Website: crate-barrel
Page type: billing-address
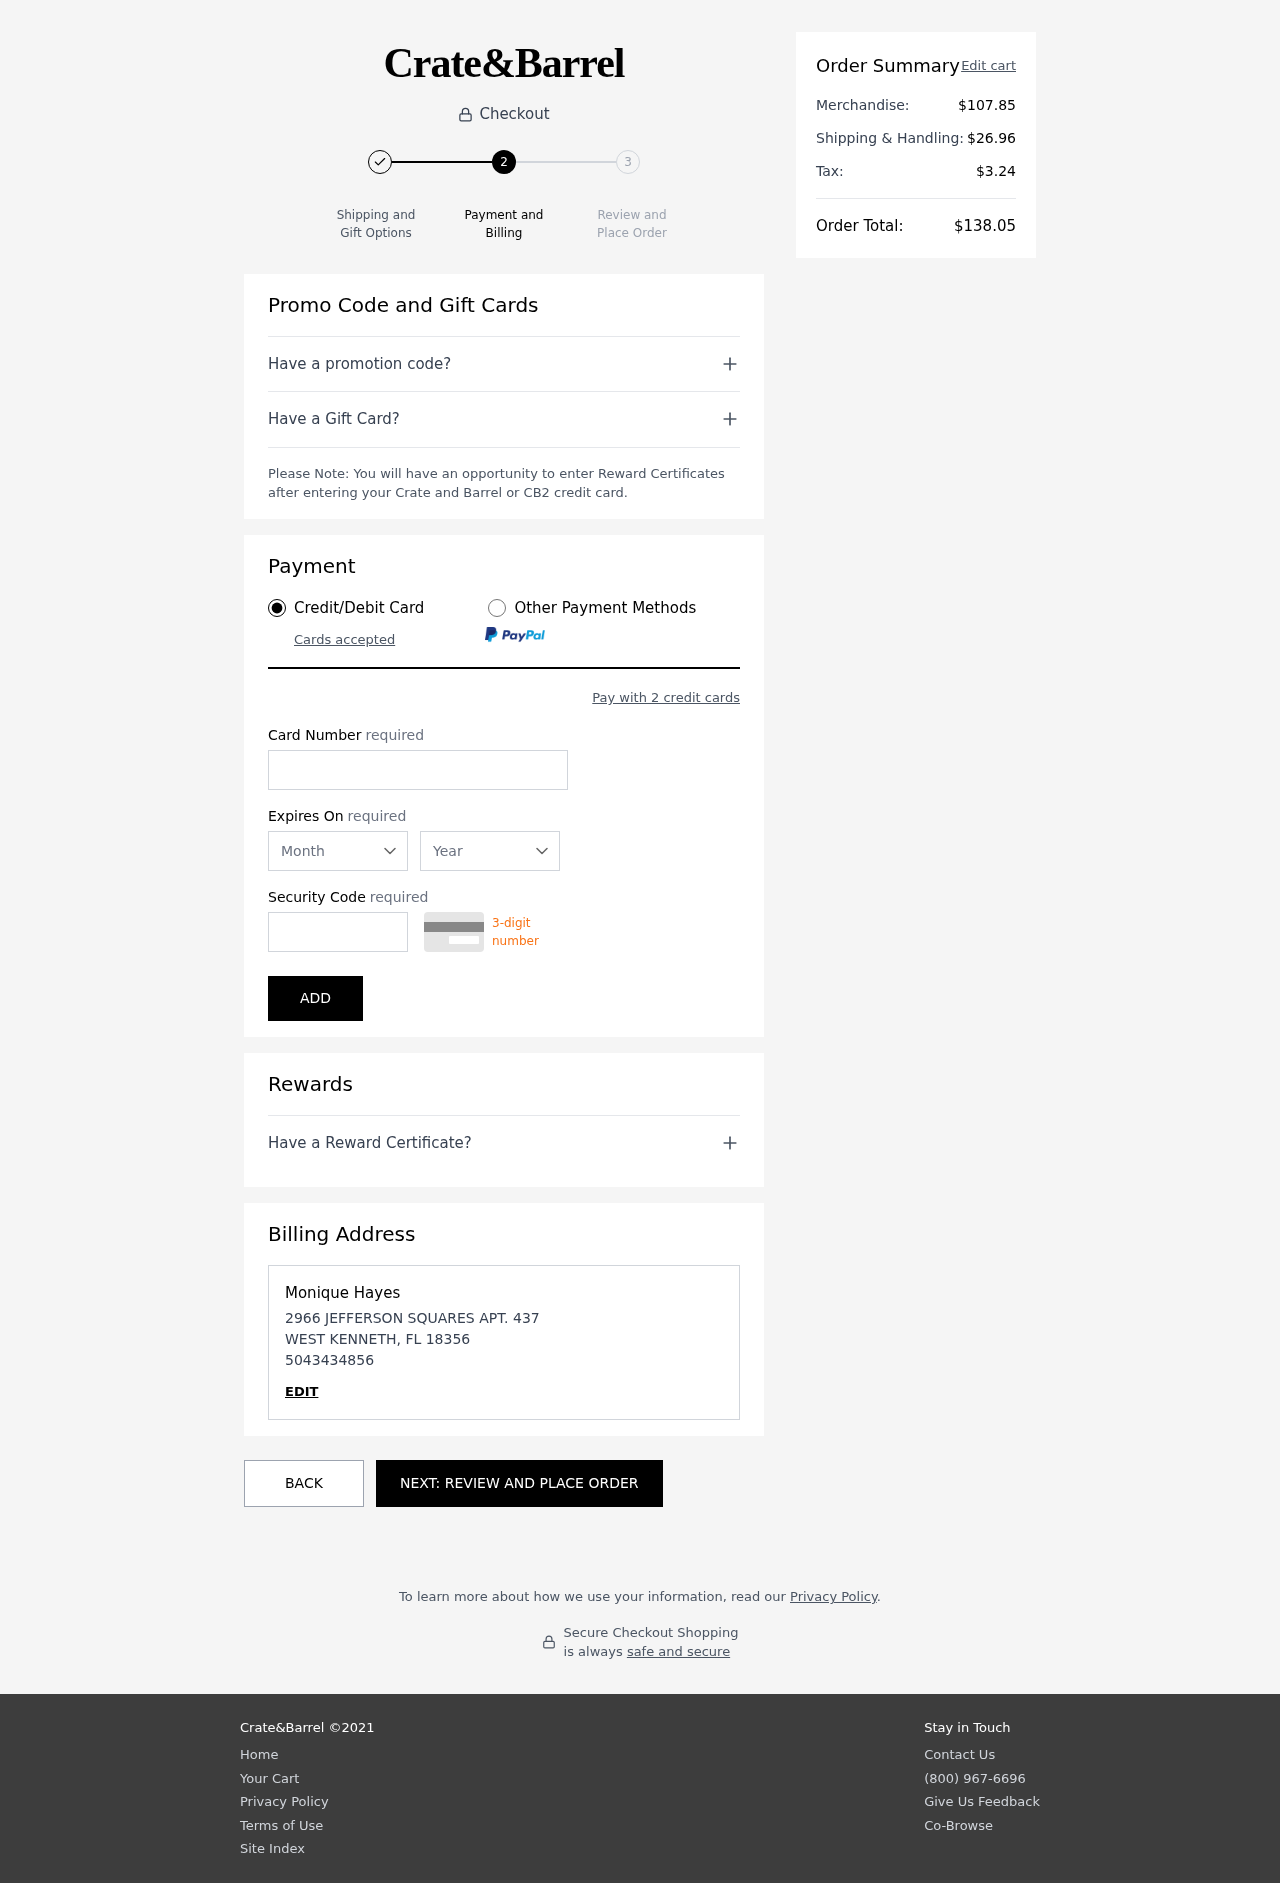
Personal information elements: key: PII_CARD_CVV
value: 4439
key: PII_CARD_EXPIRY_MONTH
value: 08
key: PII_CARD_EXPIRY_YEAR
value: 29
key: PII_CARD_NUMBER
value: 3791 2803 9990 603
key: PII_CITY
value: WEST KENNETH
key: PII_FULLNAME
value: Monique Hayes
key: PII_PHONE
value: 5043434856
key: PII_POSTCODE
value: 18356
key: PII_STATE_ABBR
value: FL
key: PII_STREET
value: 2966 JEFFERSON SQUARES APT. 437
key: PII_FIRSTNAME
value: Monique
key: PII_LASTNAME
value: Hayes
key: PII_PHONE_LINE
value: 4856
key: PII_PHONE_SUFFIX
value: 4856
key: PII_POSTCODE_FULL
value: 18356
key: PII_PHONE2
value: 5043434856
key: PII_PHONE3
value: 5043434856
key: PII_FULLNAME2
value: Monique Hayes
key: PII_FULLNAME3
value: Monique Hayes
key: PII_FIRSTNAME2
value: Monique
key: PII_FIRSTNAME3
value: Monique
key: PII_LASTNAME2
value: Hayes
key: PII_LASTNAME3
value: Hayes
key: PII_FIRSTNAME_DERIVED
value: Monique
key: PII_LASTNAME_DERIVED
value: Hayes
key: PII_PHONE_NUMERIC
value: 5043434856
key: PII_PHONE_LINE_NUMERIC
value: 4856
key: PII_PHONE_SUFFIX_NUMERIC
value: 4856
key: PII_POSTCODE_NUMERIC
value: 18356
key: PII_PHONE2_NUMERIC
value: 5043434856
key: PII_PHONE3_NUMERIC
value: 5043434856
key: PII_FULLNAME_DERIVED
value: Monique Hayes
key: PII_NAME_FULL_DERIVED
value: Monique Hayes
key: PII_PHONE_DIGITS
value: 5043434856
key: PII_PHONE_LAST4
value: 4856
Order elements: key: ORDER_SUBTOTAL
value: $107.85
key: ORDER_SHIPPING_COST
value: $26.96
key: ORDER_TAX
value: $3.24
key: ORDER_TOTAL
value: $138.05